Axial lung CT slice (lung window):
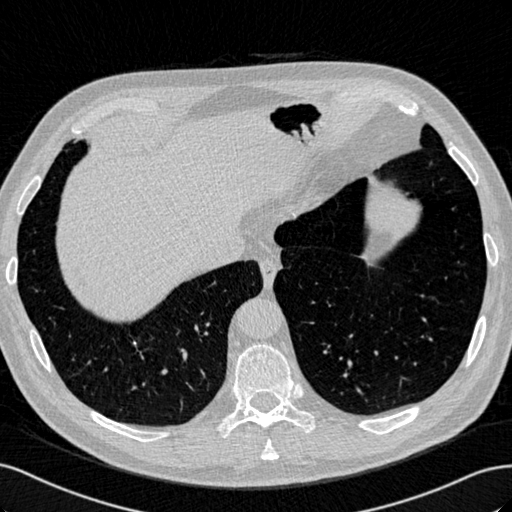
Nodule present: yes
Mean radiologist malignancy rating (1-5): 1